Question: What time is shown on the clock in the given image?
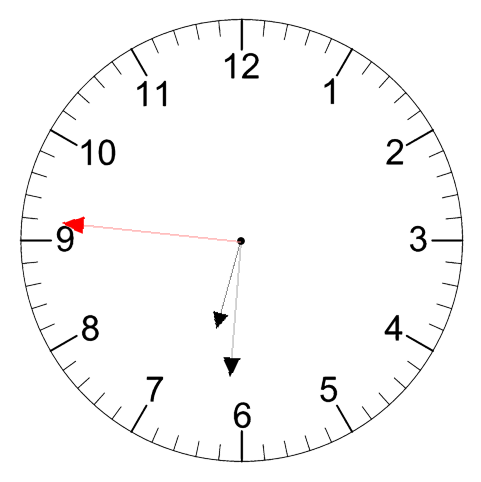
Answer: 06:30:46